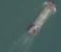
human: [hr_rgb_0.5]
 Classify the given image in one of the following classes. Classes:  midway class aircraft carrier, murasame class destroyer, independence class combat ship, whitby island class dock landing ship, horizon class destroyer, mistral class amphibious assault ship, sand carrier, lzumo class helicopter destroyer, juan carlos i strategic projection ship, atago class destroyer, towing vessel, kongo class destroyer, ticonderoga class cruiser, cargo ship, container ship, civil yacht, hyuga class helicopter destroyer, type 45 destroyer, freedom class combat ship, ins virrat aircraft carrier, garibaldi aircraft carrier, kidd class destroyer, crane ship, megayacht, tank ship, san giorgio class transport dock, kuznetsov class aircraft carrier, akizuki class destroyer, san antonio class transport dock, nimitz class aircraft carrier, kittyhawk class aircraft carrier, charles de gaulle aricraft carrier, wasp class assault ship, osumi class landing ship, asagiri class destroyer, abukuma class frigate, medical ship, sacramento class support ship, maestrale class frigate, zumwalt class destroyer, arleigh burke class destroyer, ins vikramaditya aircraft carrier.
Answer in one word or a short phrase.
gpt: Sand carrier